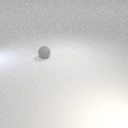
small gray rubber sphere